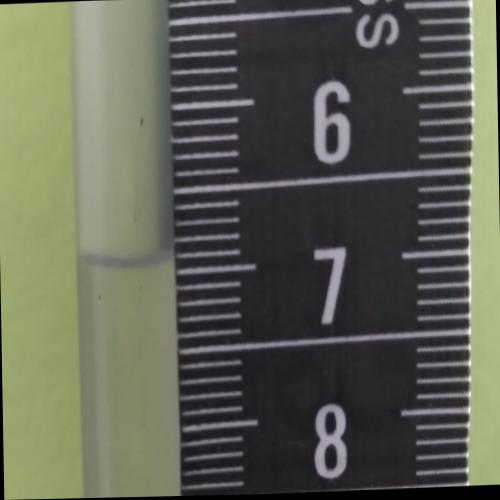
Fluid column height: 6.9 cm